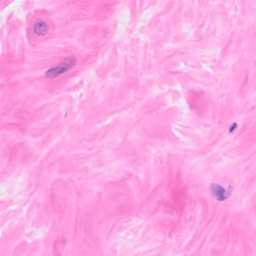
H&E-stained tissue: Breast